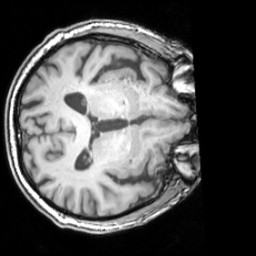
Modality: T1w
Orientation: axial
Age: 81
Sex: male
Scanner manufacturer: siemens
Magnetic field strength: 3 T
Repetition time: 1.62 s
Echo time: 0.003 s